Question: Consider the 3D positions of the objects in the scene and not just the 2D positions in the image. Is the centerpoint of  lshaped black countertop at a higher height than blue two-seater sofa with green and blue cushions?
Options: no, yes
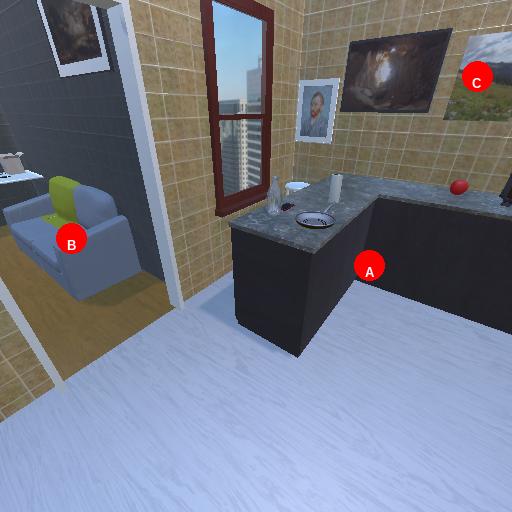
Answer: no